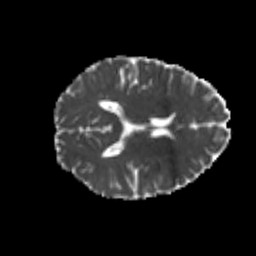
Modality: MD
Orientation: axial
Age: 22
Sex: female
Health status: healthy
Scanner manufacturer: philips
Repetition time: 7.39 s
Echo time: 0.08599 s